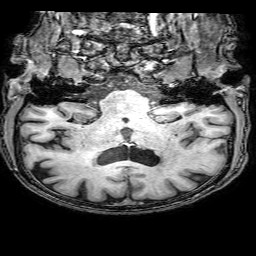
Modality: T1w
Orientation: sagittal
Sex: male
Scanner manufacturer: philips
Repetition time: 0.008172 s
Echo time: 0.00378 s